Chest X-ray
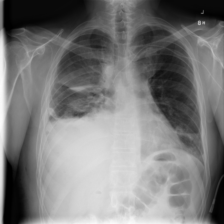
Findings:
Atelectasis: positive
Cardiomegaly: negative
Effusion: negative
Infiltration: positive
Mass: negative
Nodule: positive
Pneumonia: negative
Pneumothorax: positive
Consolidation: negative
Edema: negative
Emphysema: negative
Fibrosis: negative
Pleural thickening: negative
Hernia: negative